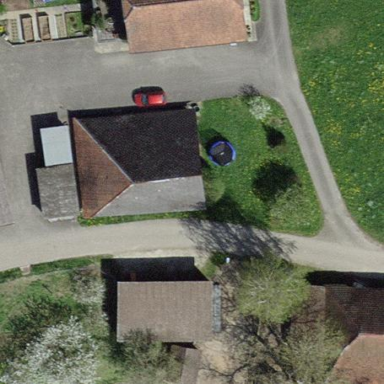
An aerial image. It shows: Rural barn.